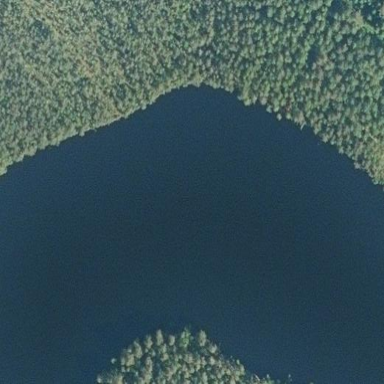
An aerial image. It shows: Pond surrounded by natural water.